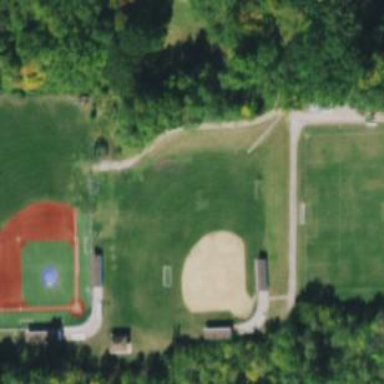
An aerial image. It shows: Baseball pitch for leisure land activities.